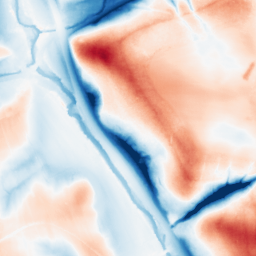
Category: classical
Decomposition family: gaussian_anisotropic
Decomposition parameters: sigma_x: 20
sigma_y: 20
Upsampling method: sinc_hamming
Upsampling parameters: scale: 2
kernel_size: 4
Upsampling scale: 2